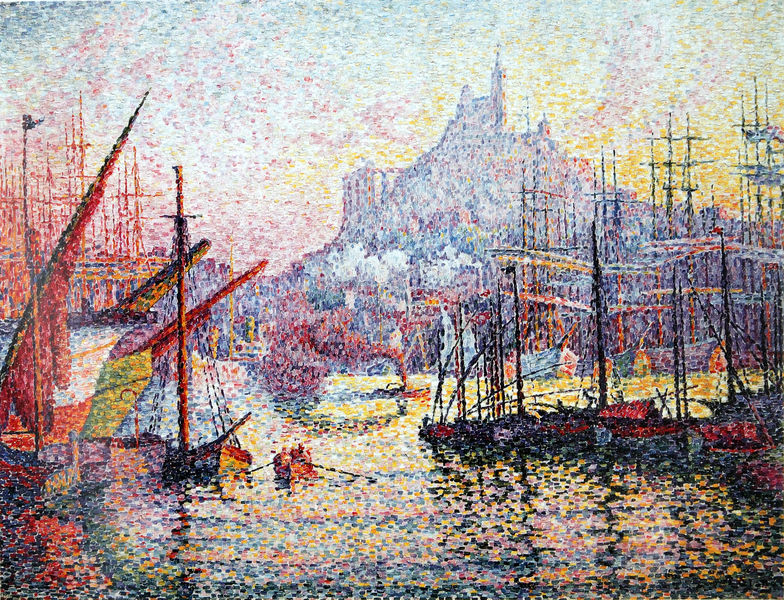
Titel: Marseille. La Bonne-Mère
Künstler: Paul Signac
Standort: New York (New York)
Institution: The Metropolitan Museum of Art
Schlagwörter: berg, blau, gemälde, himmel, meer, schatten, wasser, weiß, wolken, fluss, gelb, grün, impressionismus, landschaft, menschen, see, stadt, teich, ufer, abend, bunt, fenster, frankreich, hell, licht, orange, schwarz, dach, gebäude, rot, schloss, malerei, bild, dämmerung, ferne, hügel, morgen, spiegelung, kirche, rauch, sonne, insel, rosa, boot, boote, ruder, farbig, schiff, schiffe, segel, segelboot, segelschiffe, wellen, ansicht, divisionismus, flagge, mast, pointilismus, schiffer, segelschiff, dunst, farbe, lila, nebel, hafen, masten, dampf, dampfer, dampfschiff, staffage, steg, reflexe, ruderboot, ruderer, abendrot, striche, segelboote, taue, segler, punkte, helligkeit, burg, kloster, himmeö, wasseroberfläche, tupfen, flecken, seurat, spiegelungen, signac, farbtupfer, lagune, angler, massstab, pointillismus, neoimpressionismus, farbpunkte, pointelismus, pontillismus, untergeschoss, pointelissmus, seutrat, farnkreich, klosterkirche, mont st. michel, pointillisme, poitiöismus, pontilismus, mont saint michel, schife, normandie, mont sant michel, berug, farbeig